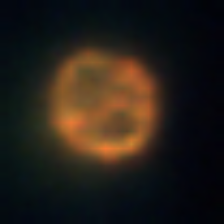
Taxon: Heterocapsa
Group: Dinoflagellates